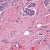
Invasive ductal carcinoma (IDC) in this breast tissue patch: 1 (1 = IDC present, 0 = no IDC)